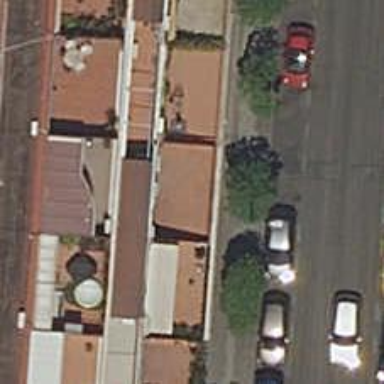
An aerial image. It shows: Storage rental shop.